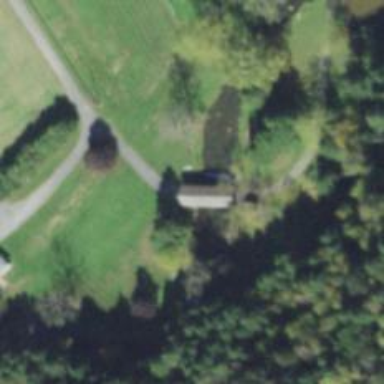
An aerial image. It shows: Covered driveway bridge.